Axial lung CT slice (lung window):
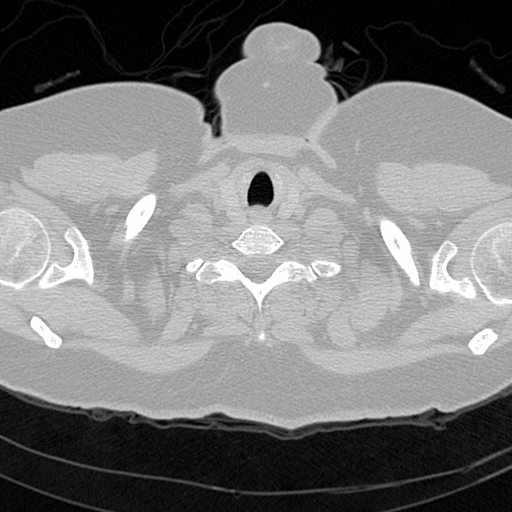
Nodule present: no